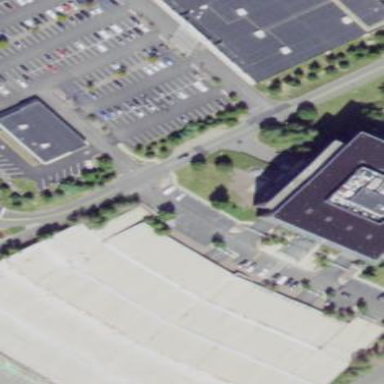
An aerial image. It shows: Multi-storey parking building.